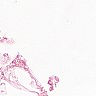
Metastatic tissue present: no